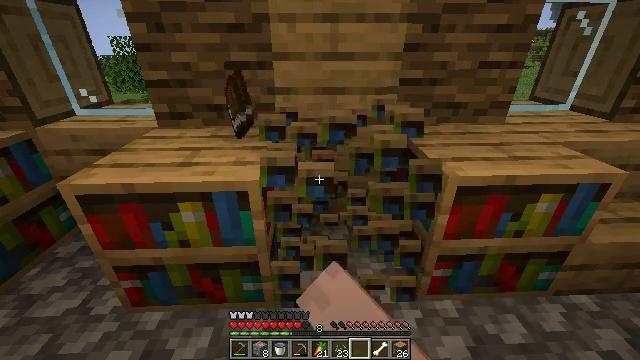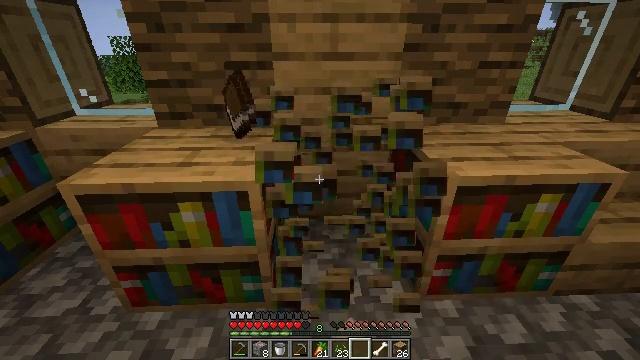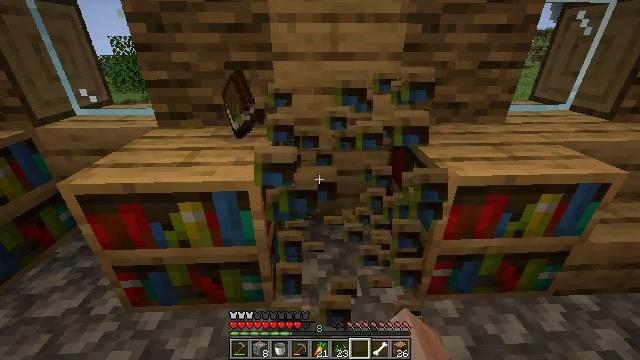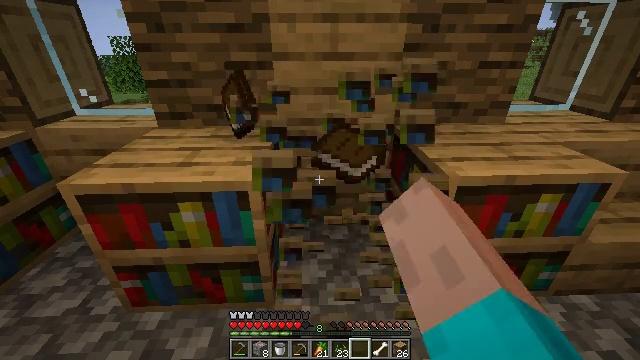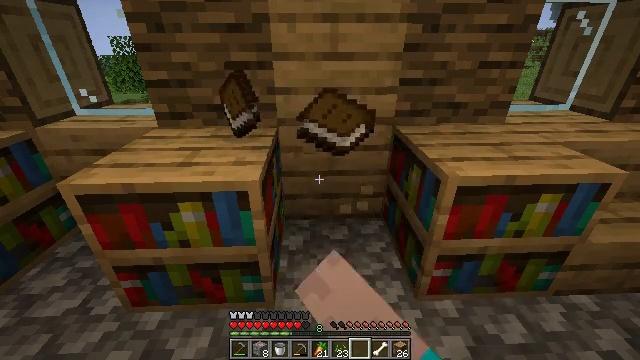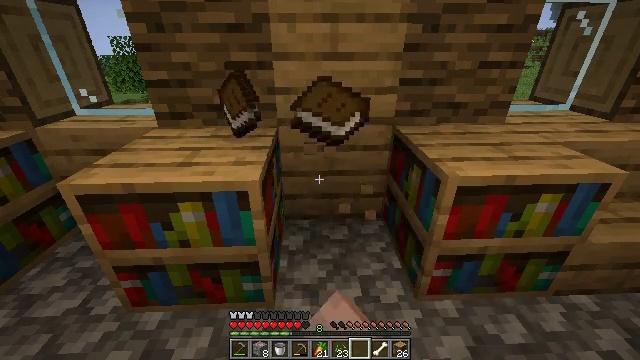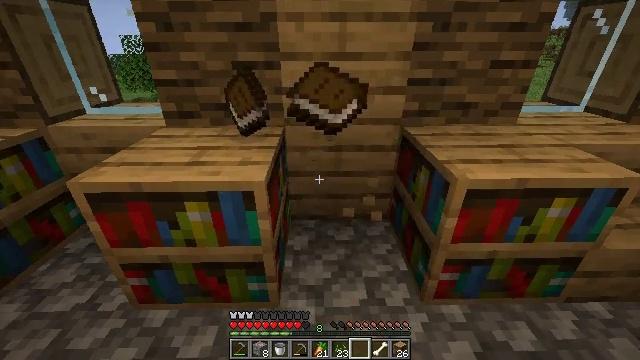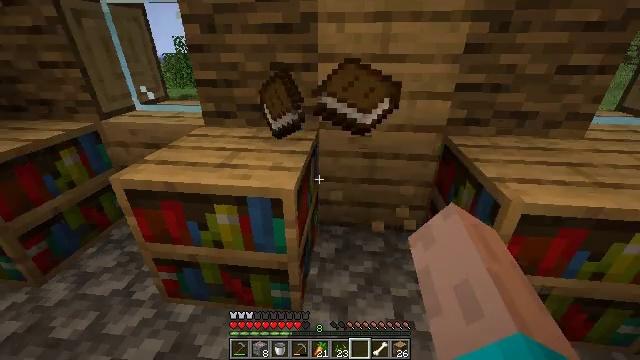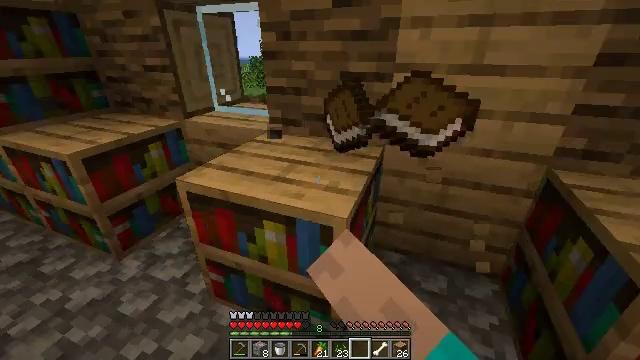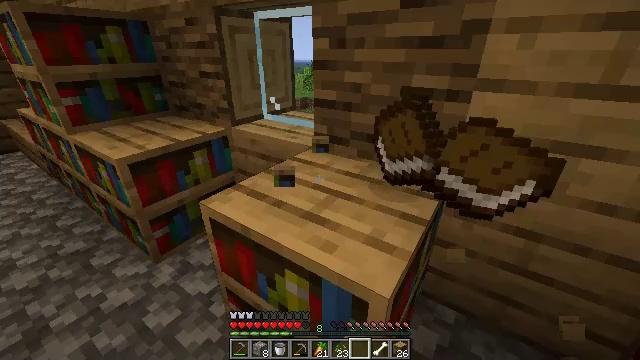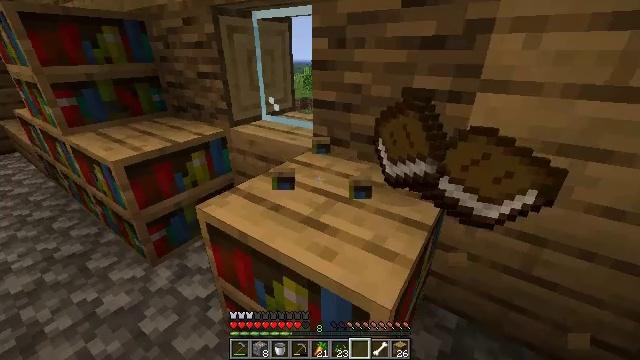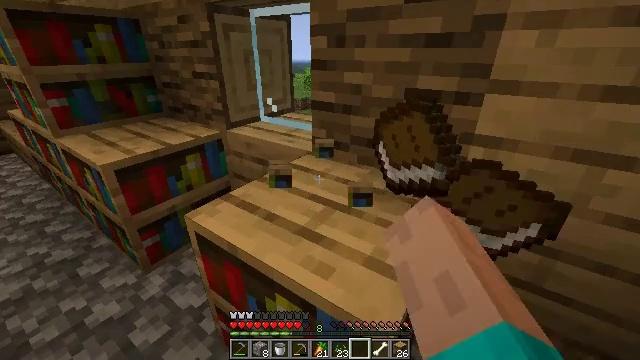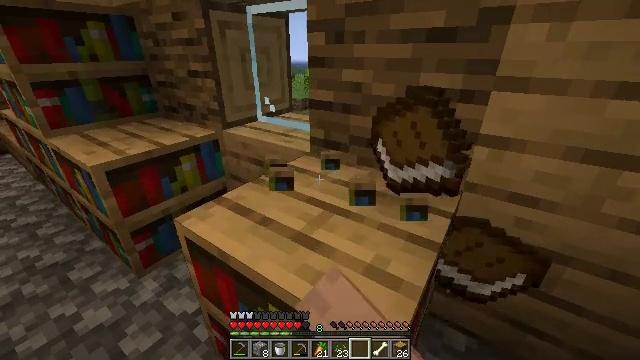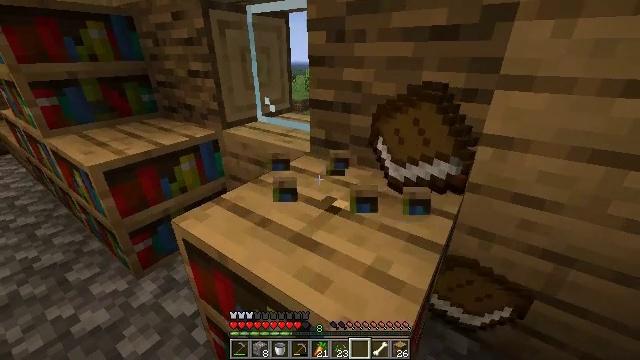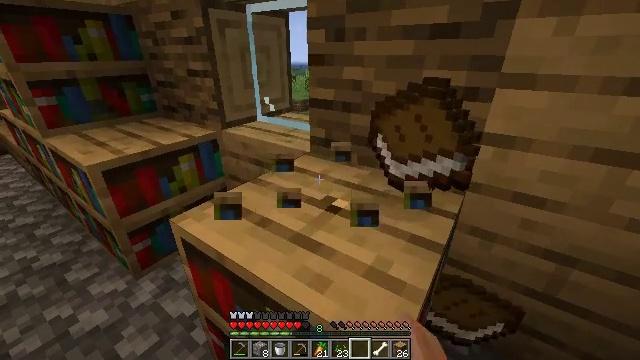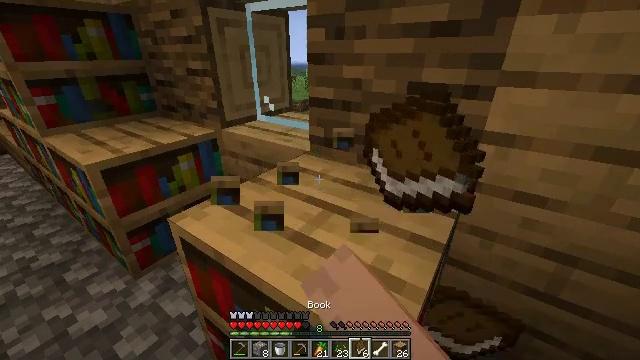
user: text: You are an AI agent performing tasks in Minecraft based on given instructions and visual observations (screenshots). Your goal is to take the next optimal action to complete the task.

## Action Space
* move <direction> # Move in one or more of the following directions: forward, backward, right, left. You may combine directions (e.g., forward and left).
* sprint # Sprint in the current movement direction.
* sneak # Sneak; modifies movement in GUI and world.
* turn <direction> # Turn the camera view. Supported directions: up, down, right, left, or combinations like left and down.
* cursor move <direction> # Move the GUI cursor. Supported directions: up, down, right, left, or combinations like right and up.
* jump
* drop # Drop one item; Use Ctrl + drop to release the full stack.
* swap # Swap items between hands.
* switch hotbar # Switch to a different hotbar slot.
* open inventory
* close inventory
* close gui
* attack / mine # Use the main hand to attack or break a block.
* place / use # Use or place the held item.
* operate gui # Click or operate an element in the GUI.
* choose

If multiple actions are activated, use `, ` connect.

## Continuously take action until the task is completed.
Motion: motion action
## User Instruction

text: Collect books by breaking the bookshelf.
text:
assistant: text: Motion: attack / mine
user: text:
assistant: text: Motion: attack / mine
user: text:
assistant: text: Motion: attack / mine
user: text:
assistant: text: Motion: attack / mine
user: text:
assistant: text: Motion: attack / mine
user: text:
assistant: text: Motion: move forward, turn left, attack / mine
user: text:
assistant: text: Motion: move forward, turn left, attack / mine
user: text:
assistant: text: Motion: move forward, turn left, attack / mine
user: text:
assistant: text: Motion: move forward, turn left, attack / mine
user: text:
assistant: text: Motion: attack / mine
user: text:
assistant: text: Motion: attack / mine
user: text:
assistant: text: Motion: attack / mine
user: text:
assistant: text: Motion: attack / mine
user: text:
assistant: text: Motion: attack / mine
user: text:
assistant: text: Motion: attack / mine
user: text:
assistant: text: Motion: attack / mine
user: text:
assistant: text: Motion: attack / mine
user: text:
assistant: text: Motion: attack / mine
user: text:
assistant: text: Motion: attack / mine
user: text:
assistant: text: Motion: attack / mine
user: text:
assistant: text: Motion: attack / mine
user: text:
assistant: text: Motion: attack / mine
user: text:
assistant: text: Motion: attack / mine
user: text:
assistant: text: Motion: attack / mine
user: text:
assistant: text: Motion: attack / mine
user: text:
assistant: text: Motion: attack / mine
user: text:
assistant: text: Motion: attack / mine
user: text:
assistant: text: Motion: attack / mine
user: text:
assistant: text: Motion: attack / mine
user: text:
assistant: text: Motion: attack / mine